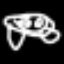
Label: frog